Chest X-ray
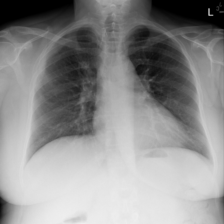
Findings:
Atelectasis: negative
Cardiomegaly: negative
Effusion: negative
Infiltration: negative
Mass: negative
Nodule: negative
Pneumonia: negative
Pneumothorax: negative
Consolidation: negative
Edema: negative
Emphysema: negative
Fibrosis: negative
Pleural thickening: negative
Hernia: negative